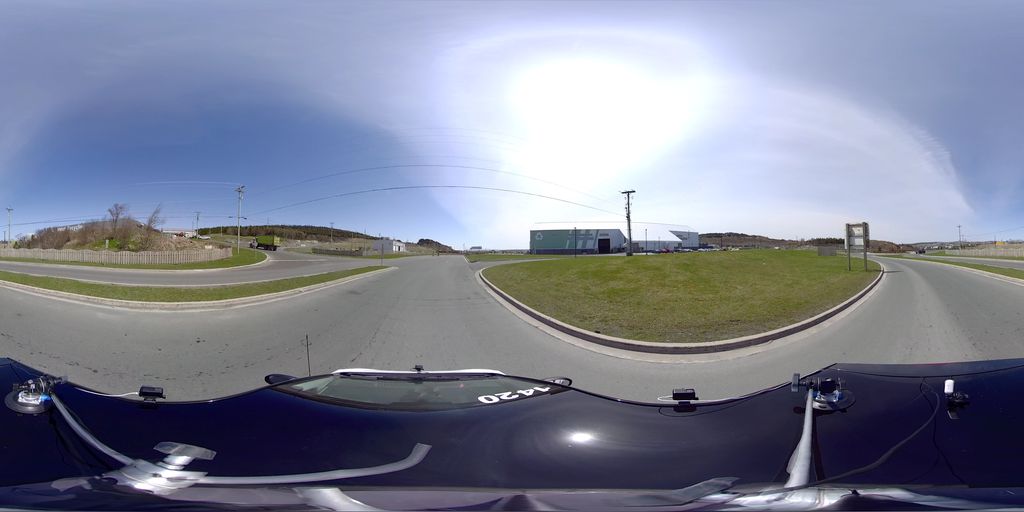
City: st_johns